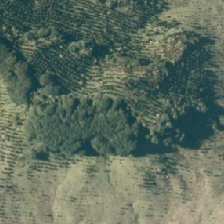
Land cover: broadleaved_indigenous_hardwood